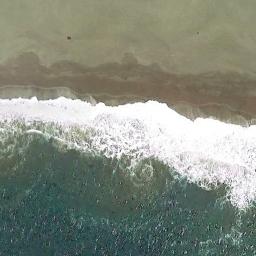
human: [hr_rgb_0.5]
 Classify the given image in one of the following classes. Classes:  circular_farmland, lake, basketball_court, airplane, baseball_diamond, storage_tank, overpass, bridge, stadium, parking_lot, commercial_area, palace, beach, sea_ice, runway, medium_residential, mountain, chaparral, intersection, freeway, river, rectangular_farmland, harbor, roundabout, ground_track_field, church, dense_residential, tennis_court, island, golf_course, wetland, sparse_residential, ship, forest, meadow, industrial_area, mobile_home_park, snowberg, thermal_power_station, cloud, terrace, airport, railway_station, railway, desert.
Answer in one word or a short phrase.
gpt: beach